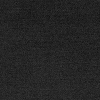
Atmospheric dust classification: dusty